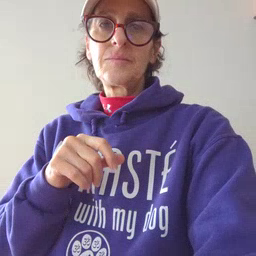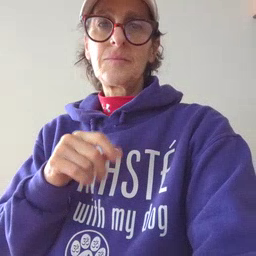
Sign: closet